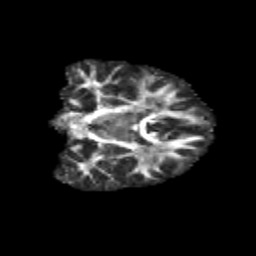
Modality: FA
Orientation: coronal
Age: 13
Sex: female
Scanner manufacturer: siemens
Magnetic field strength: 3 T
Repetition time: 3.8 s
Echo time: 0.07 s